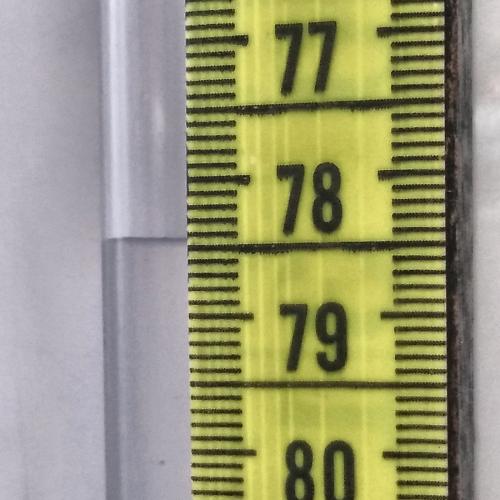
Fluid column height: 78.4 cm